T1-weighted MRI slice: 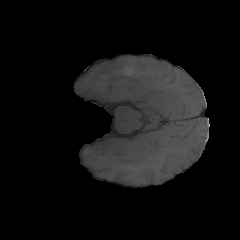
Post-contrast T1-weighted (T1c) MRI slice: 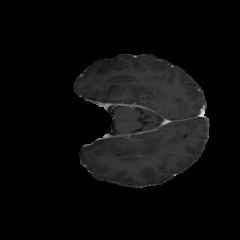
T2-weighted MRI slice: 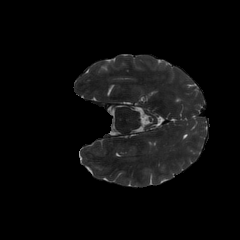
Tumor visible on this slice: no